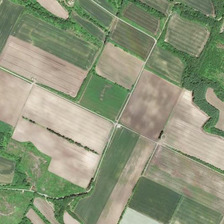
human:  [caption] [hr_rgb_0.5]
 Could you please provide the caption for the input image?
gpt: many pieces of farmlands are together .

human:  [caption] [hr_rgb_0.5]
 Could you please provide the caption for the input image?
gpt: many pieces of farmlands are together .

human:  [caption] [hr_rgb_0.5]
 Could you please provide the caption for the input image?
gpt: many pieces of farmlands are together .

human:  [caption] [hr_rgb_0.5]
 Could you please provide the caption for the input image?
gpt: many pieces of farmlands are together .

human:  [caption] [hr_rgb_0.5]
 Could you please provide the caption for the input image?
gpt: many pieces of farmlands are together .